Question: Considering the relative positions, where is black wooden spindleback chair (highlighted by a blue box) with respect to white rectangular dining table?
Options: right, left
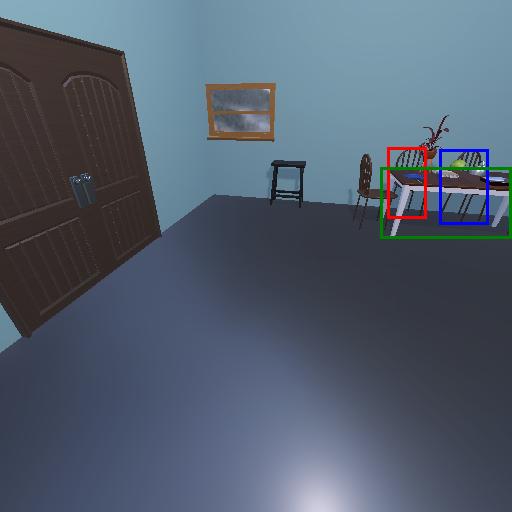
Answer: right